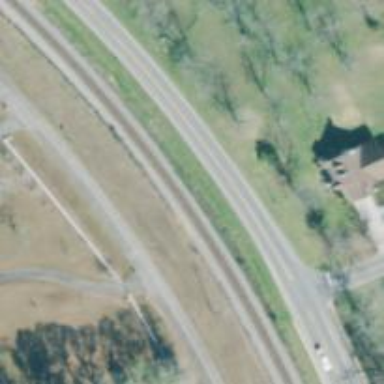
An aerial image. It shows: Railway track.